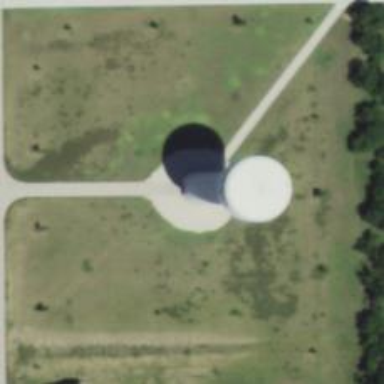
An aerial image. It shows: Water tower that is man-made.